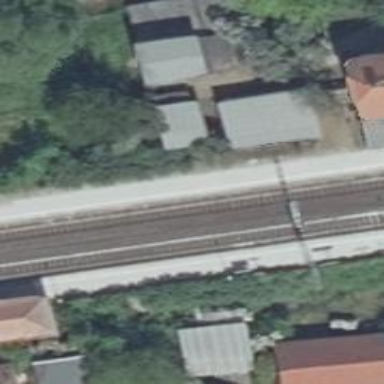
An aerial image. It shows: Stop position for public transport on the railway.